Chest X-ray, AP view. Patient: 33 years old, sex F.
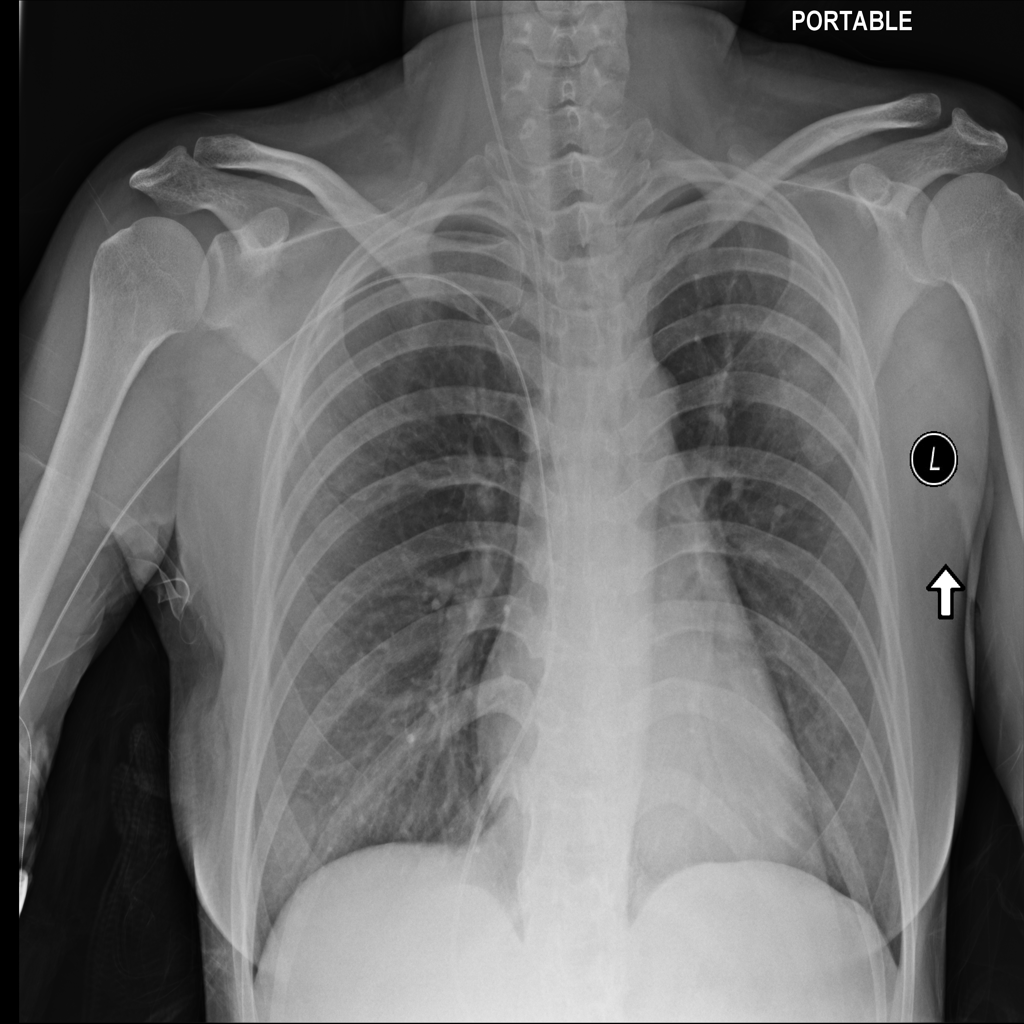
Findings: Consolidation